高三 · 立体几何学
如图, 四棱雉 $P-A B C D$ 中, 底面 $A B C D$ 是矩形, $P A \perp$ 平面 $A B C D,, A D=1, P A=A B=$ $\sqrt{2}$, 点 $E$ 是棱 $P B$ 的中点. 求异面直线 $E C$ 与 $P D$ 所成角的余弦值;

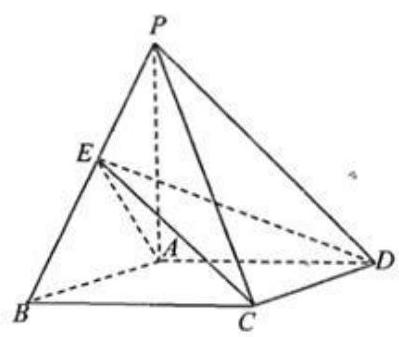
解析: 因 $P A \perp$ 底面 $A B C D$, 且底面 $A B C D$ 为矩形, 所以 $A B 、 A D 、 A P$ 两两垂直, 以 $A$ 为原点, $A B$ 、 $A D 、 A P$ 分别为 $x, y, z$ 轴建立空间直角坐标系,又因 $P A=A B=\sqrt{2}, A D=1$,所以 $\mathrm{A}(0,0,0), \mathrm{B}(\sqrt{2}, 0,0), \mathrm{C}(\sqrt{2}, 1,0), \mathrm{D}(0,1,0), P(0,0, \sqrt{2})$,因 $E$ 棱 $P B$ 的中点, 所以 $E\left(\frac{\sqrt{2}}{2}, 0, \frac{\sqrt{2}}{2}ight)$.所以 $\overrightarrow{E C}=\left(\frac{\sqrt{2}}{2}, 1,-\frac{\sqrt{2}}{2}ight), \overrightarrow{P D}=(0,1,-\sqrt{2})$,所以 $\cos \langle\overrightarrow{E C}, \overrightarrow{P D}angle=\frac{1+1}{\sqrt{\frac{1}{2}+1+\frac{1}{2}} \cdot \sqrt{1+2}}=\frac{\sqrt{6}}{3}$,所以异面直线 $E C$ 与 $P D$ 所成角的余弦值为 $\frac{\sqrt{6}}{3}$.